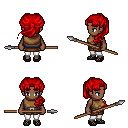
a pixel art fantasy rpg character, female body template, human, dark skin, leather chest armor, white pants, red princess hairstyle, ghillies, spear, four views (front, back, left, right), 2x2 character sprite sheet, small pixel art, hard edges, no anti-aliasing